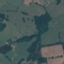
Label: Pasture